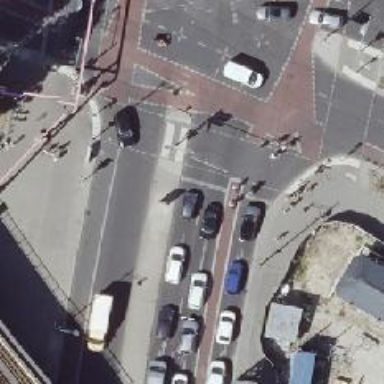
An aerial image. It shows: Footway located on traffic island.